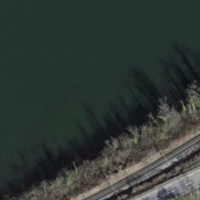
EUNIS habitat code: 15
Species observed at this site:
Aegopodium podagraria